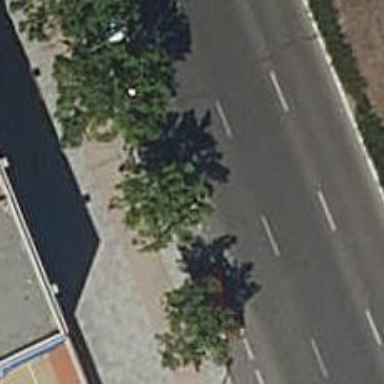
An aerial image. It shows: Asphalt residential road with dedicated cycle lane.